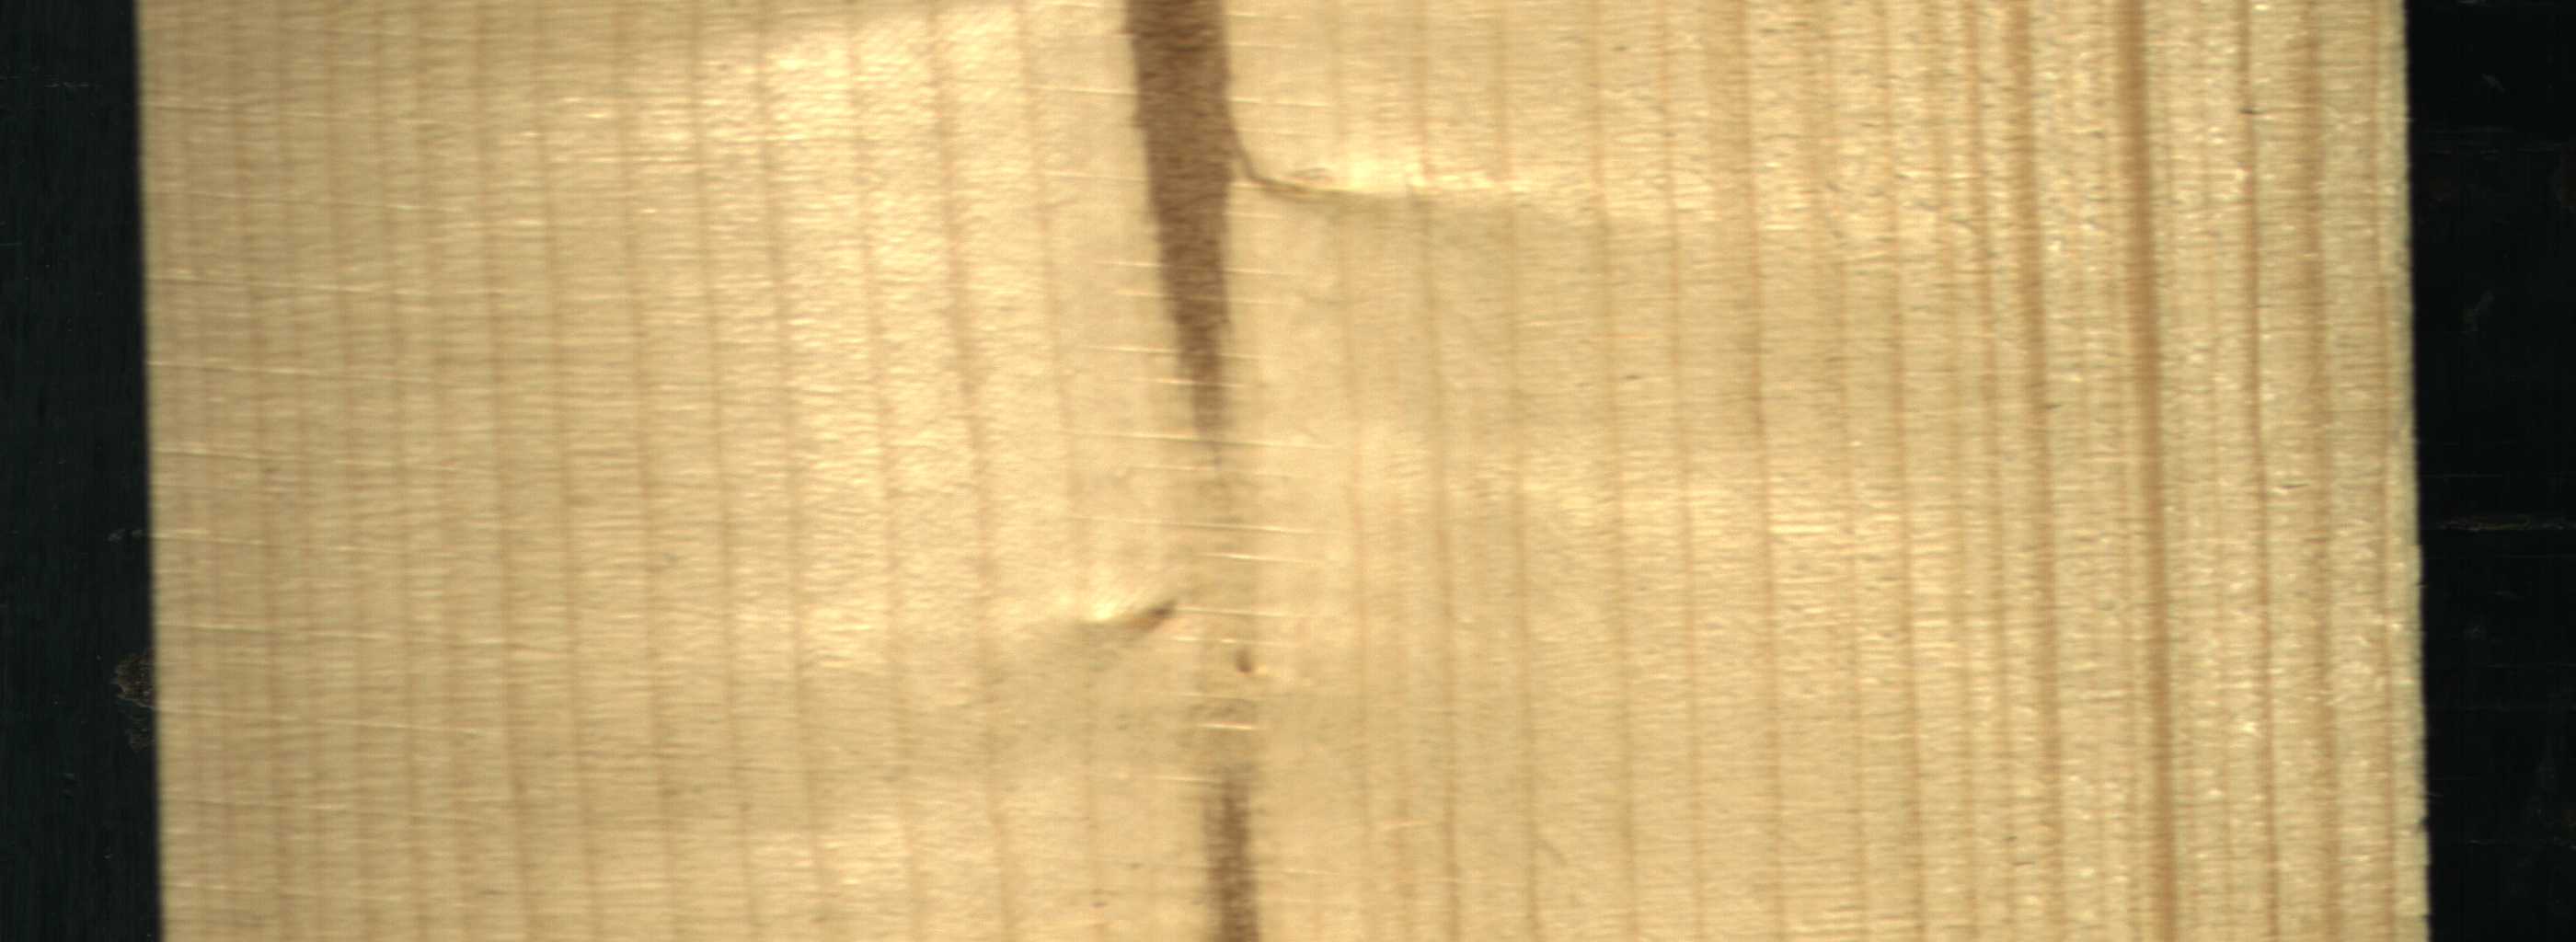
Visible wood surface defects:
Marrow